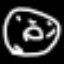
Label: donut